Field crop: maize
Growth stage: 2
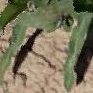
Species: maize